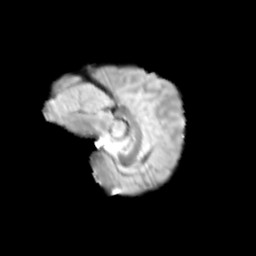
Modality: T2w
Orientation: sagittal
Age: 11
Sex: female
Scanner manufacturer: siemens
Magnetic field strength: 3 T
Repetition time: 3.8 s
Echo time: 0.07 s